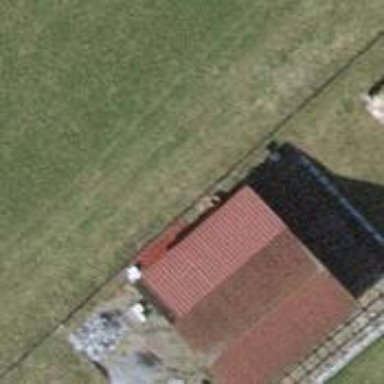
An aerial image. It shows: Shed building with gabled roof.